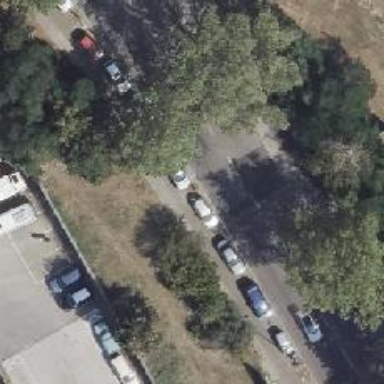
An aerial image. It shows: There is parking obstacle present.